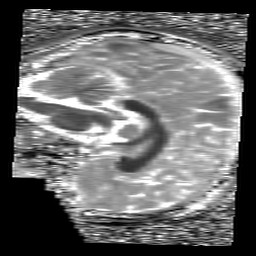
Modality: T1map
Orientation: sagittal
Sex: male
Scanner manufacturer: siemens
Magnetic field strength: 3 T
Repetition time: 5 s
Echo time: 0.00368 s